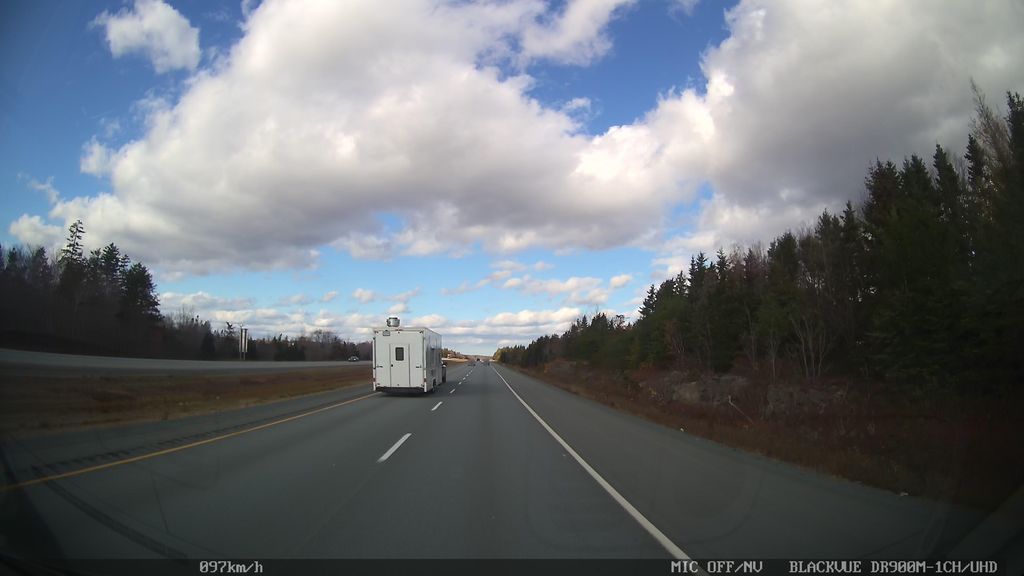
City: halifax